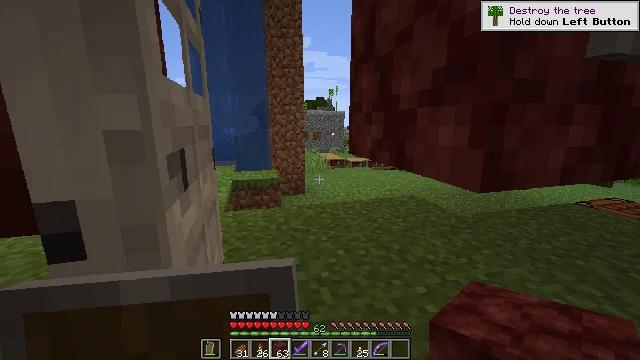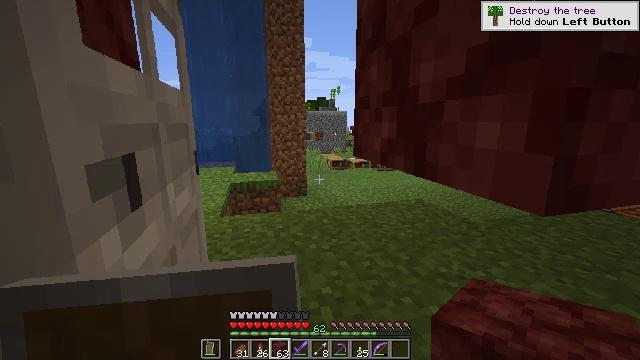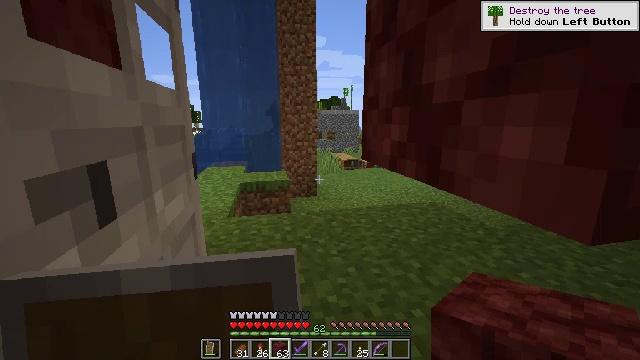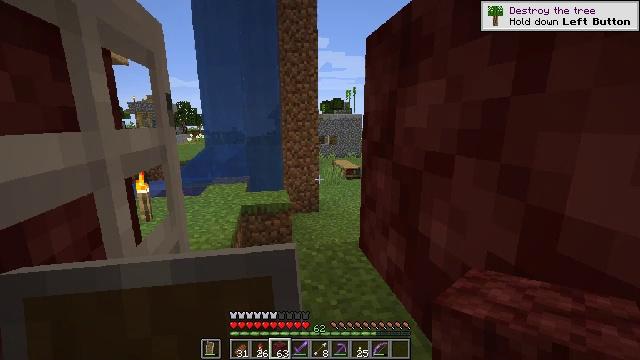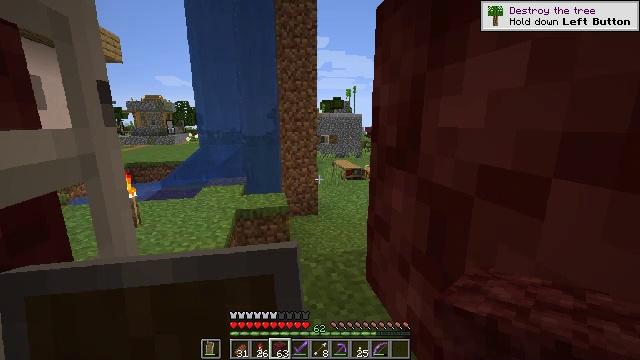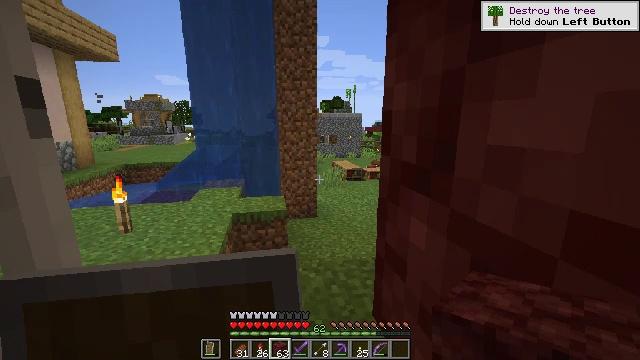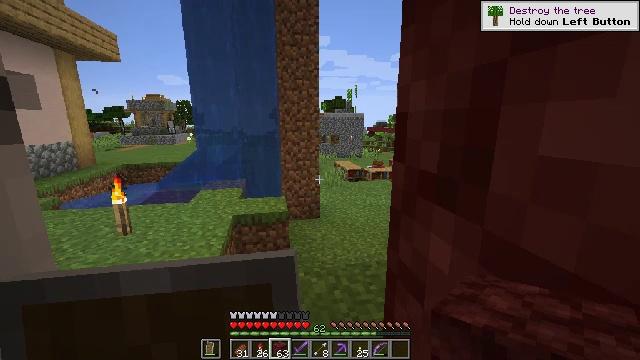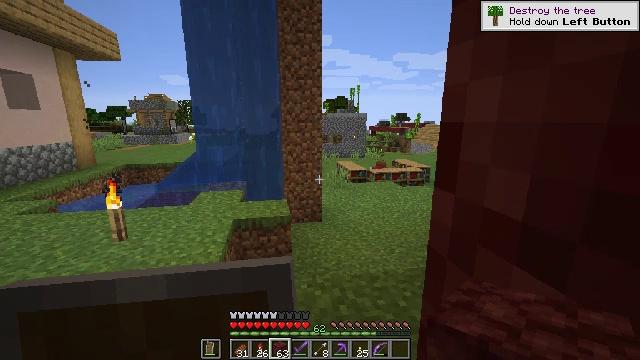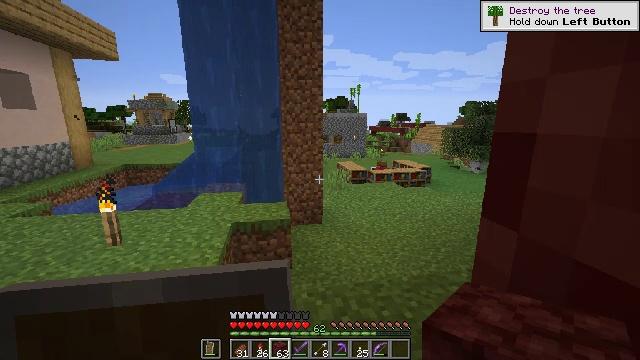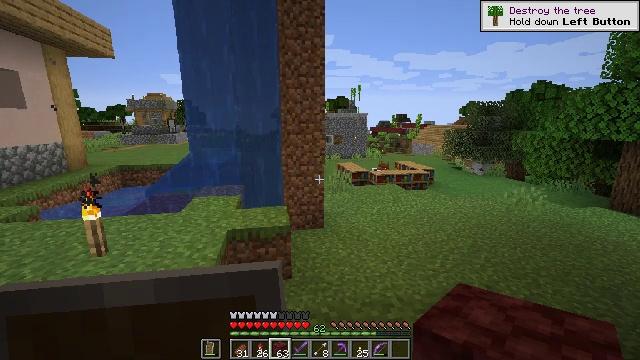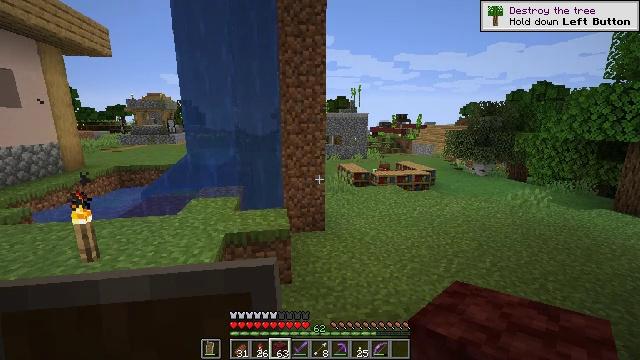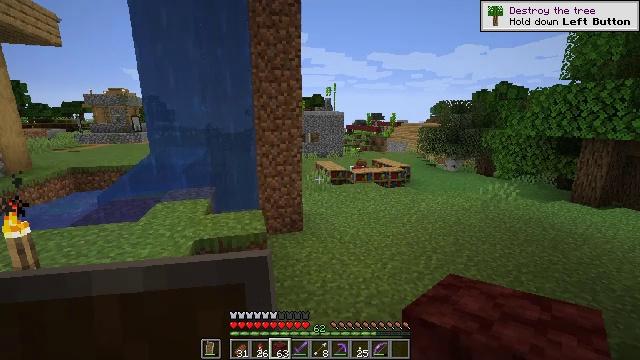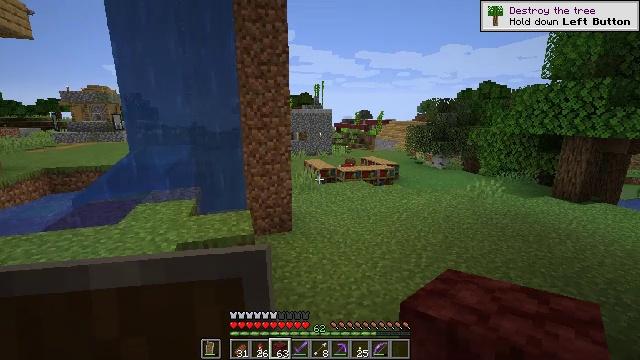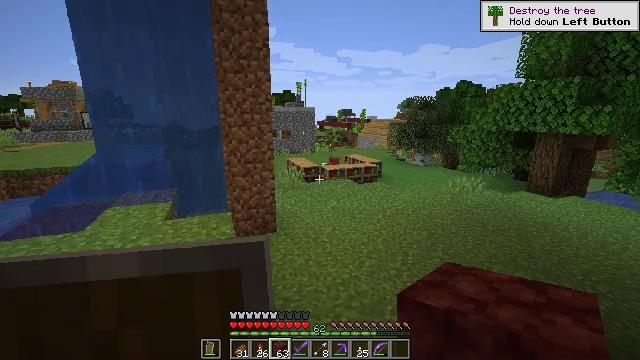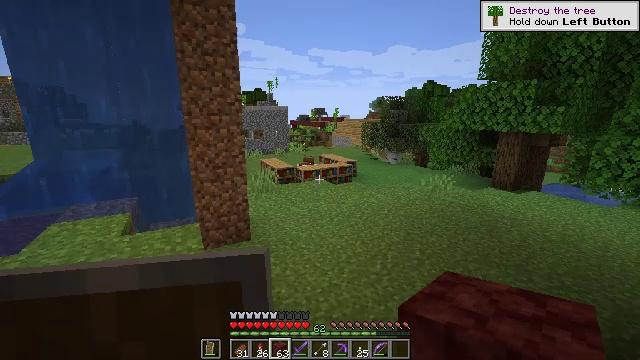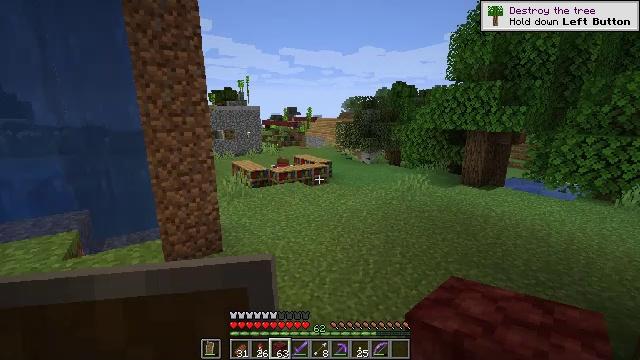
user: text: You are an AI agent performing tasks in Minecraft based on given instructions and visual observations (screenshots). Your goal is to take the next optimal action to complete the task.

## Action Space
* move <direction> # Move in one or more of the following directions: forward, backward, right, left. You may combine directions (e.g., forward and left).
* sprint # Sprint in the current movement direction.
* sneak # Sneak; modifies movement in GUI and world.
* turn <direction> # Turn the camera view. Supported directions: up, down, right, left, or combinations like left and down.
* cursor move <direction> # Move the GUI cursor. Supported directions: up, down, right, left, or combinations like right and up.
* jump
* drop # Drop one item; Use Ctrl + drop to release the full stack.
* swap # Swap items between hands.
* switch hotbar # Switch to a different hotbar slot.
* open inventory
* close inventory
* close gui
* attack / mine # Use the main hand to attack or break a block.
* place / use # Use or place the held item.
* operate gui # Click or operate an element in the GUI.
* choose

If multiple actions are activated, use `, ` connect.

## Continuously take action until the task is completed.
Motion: motion action
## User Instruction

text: Craft a slime block using 9 slimeballs.
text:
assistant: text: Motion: move forward
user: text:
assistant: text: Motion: move forward, turn left
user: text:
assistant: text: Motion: move forward
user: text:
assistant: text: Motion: move forward
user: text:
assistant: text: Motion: move forward and move right
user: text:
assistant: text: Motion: move forward and move right
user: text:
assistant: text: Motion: move forward
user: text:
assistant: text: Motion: move forward
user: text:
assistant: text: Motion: move forward
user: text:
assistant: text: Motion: move forward
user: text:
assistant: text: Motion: move forward, turn right
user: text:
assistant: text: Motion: move forward, turn right
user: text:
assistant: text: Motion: move forward, turn right
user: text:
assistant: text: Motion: move forward, turn right
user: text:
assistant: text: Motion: turn right
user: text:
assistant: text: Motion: turn right
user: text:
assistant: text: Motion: no_op
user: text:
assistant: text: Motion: no_op
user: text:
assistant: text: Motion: move forward
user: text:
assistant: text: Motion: move forward
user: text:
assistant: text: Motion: no_op
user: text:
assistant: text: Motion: move forward
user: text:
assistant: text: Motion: move forward
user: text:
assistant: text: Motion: move forward
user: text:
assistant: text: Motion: move forward
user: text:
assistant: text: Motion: move forward
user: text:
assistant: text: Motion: move forward
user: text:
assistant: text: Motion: move forward
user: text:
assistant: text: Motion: move forward, turn left
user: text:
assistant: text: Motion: move forward, turn left